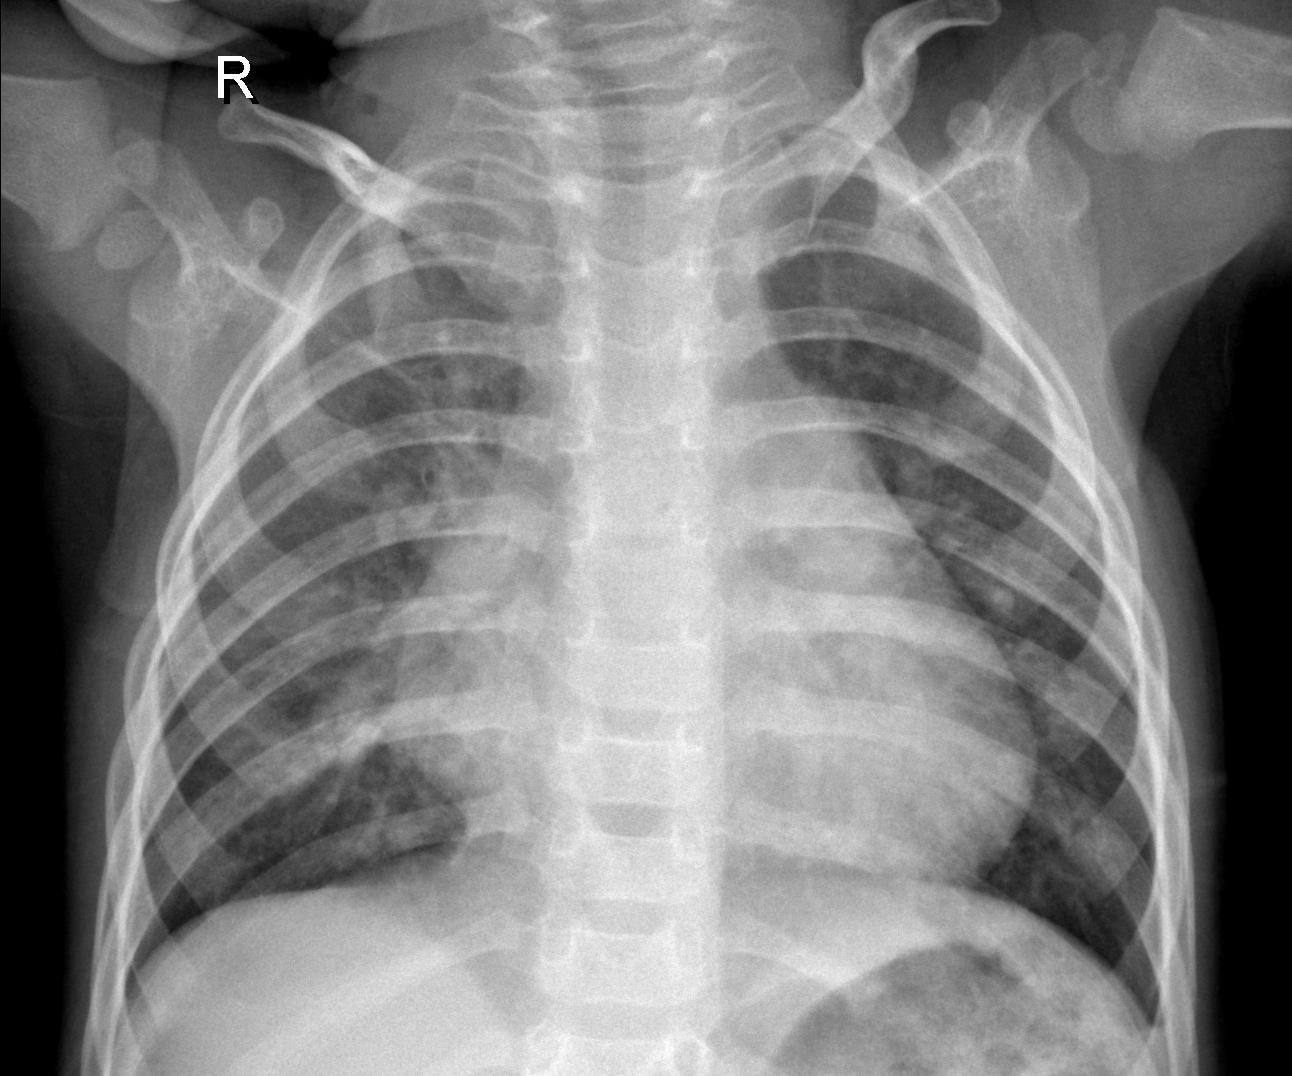
Diagnosis: PNEUMONIA